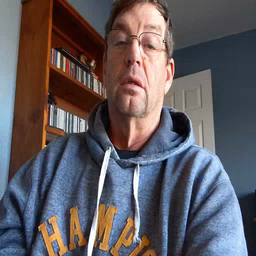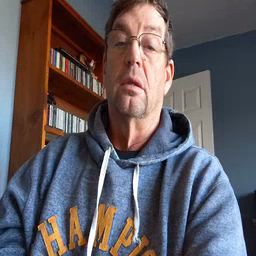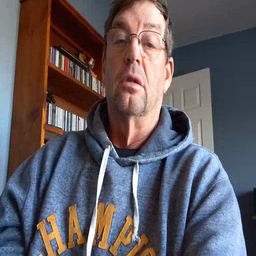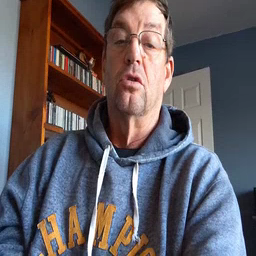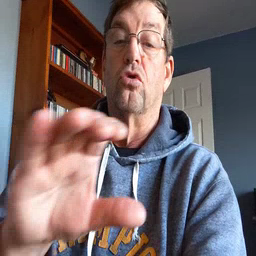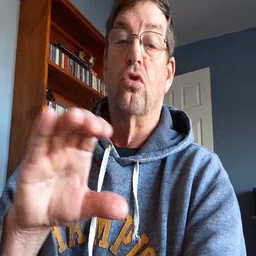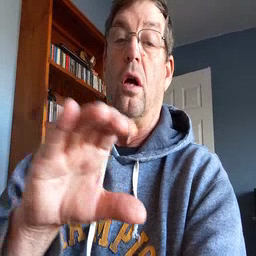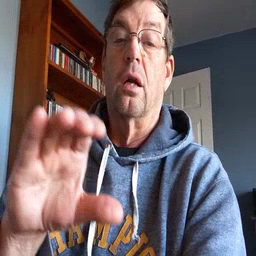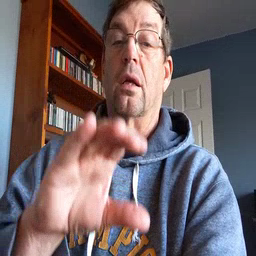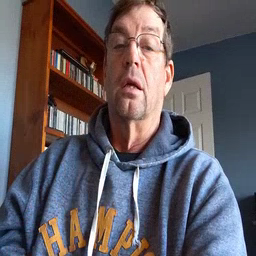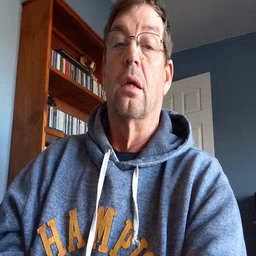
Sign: chocolate